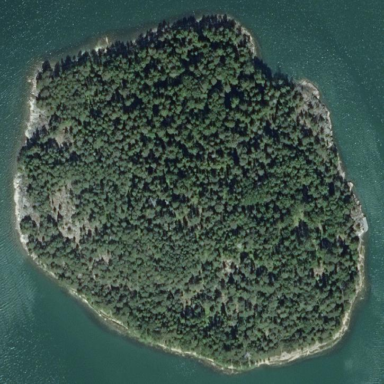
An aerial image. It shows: Island with natural coastline.